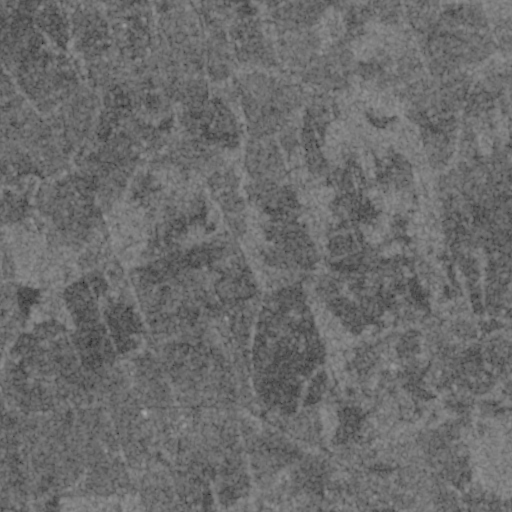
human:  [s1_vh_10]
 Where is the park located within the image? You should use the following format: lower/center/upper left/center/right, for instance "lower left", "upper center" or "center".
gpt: The park is located in the lower right of the image.
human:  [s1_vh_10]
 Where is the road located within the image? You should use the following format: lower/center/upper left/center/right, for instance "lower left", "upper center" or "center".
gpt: There is no road in the image.

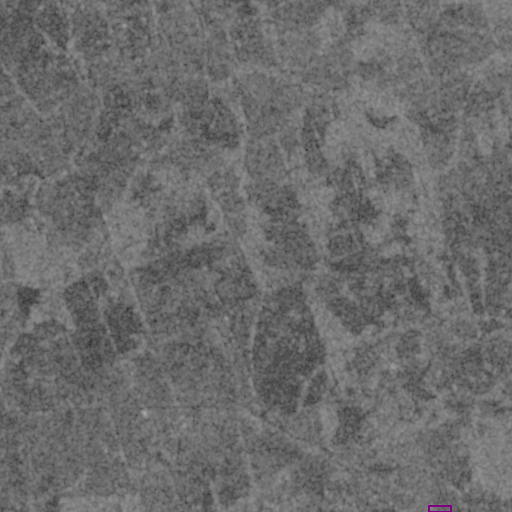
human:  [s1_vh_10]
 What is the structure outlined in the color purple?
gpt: The structure outlined in purple is a park.
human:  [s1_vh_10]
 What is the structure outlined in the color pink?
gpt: There is no pink outline.